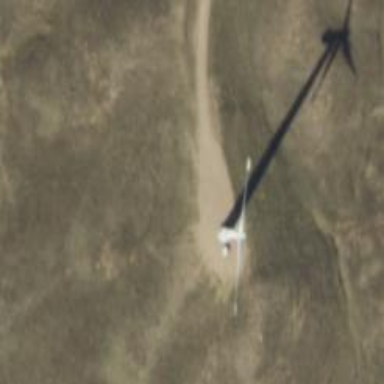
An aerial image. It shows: Wind generator powered by horizontal-axis wind turbine.